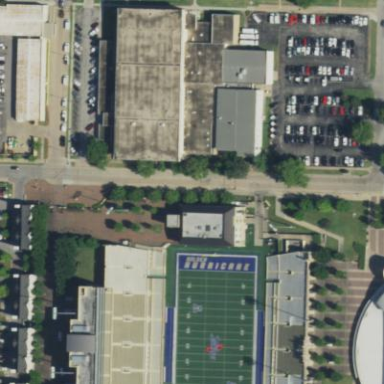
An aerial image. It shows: University building near stadium on leisure land.